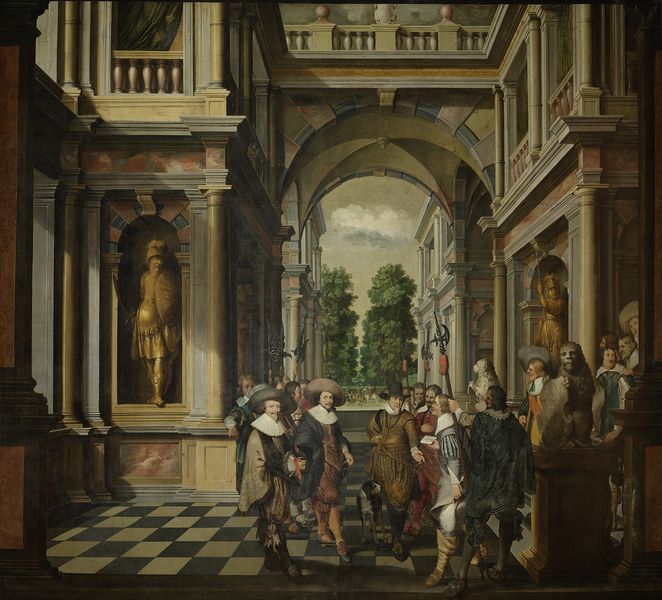
Titel: Een galerij. Onderdeel van een zevendelige kamerbeschildering.
Künstler: Dirck van Delen
Standort: Amsterdam
Institution: Rijksmuseum
Schlagwörter: menschen, frankreich, marmor, männer, säulen, ausblick, hund, leute, schachbrettmuster, versammlung, gericht, kleidung, innenraum, niederlande, adel, renaissance, skulptur, statue, perspektive, saal, figuren, lanze, tiefe, innenhof, fliesen, dreispitz, rüstung, mittelalter, löwe, nischen, tiefenraum, mittelater